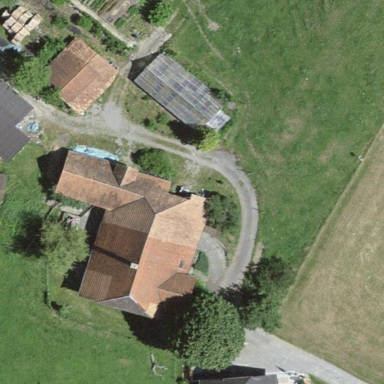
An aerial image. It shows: Farm building.